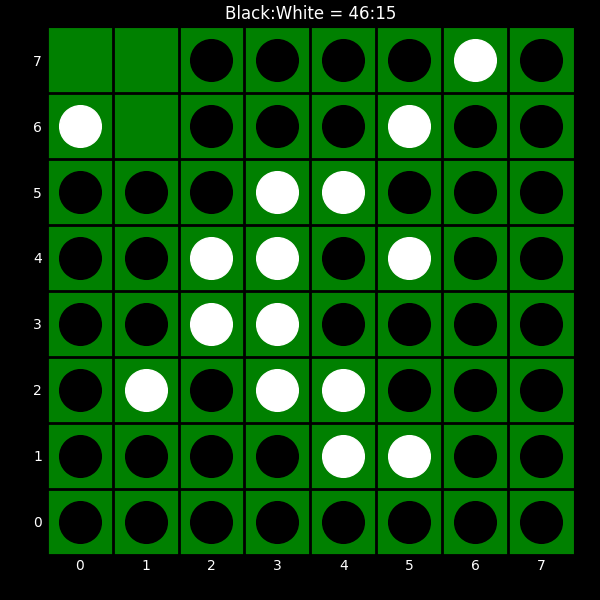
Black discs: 46
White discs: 15